Field crop: tomato
Growth stage: 1
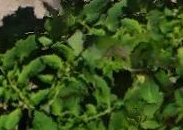
Species: tomato